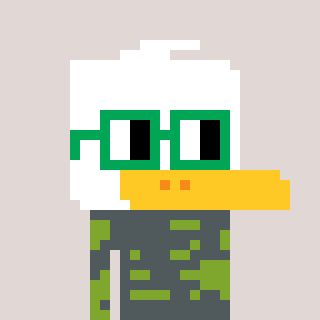
a pixel art character with square green glasses, a duck-shaped head and a slimegreen-colored body on a warm background